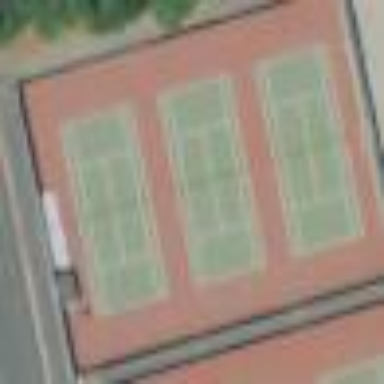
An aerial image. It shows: Tennis court on pitch designated for leisure land.